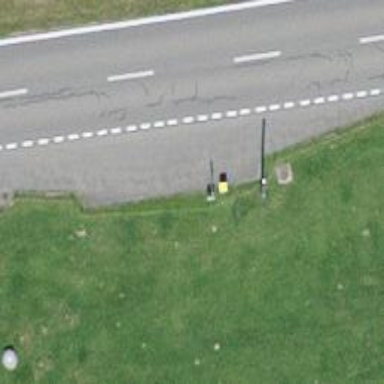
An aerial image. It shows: Bus stop with platform for public transport.